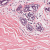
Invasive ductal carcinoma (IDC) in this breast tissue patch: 0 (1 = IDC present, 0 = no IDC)